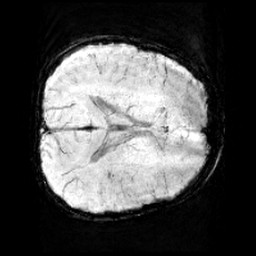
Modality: minIP
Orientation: axial
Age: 11
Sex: male
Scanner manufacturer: siemens
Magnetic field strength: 3 T
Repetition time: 0.027 s
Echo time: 0.02 s